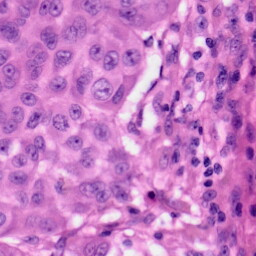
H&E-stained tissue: Skin